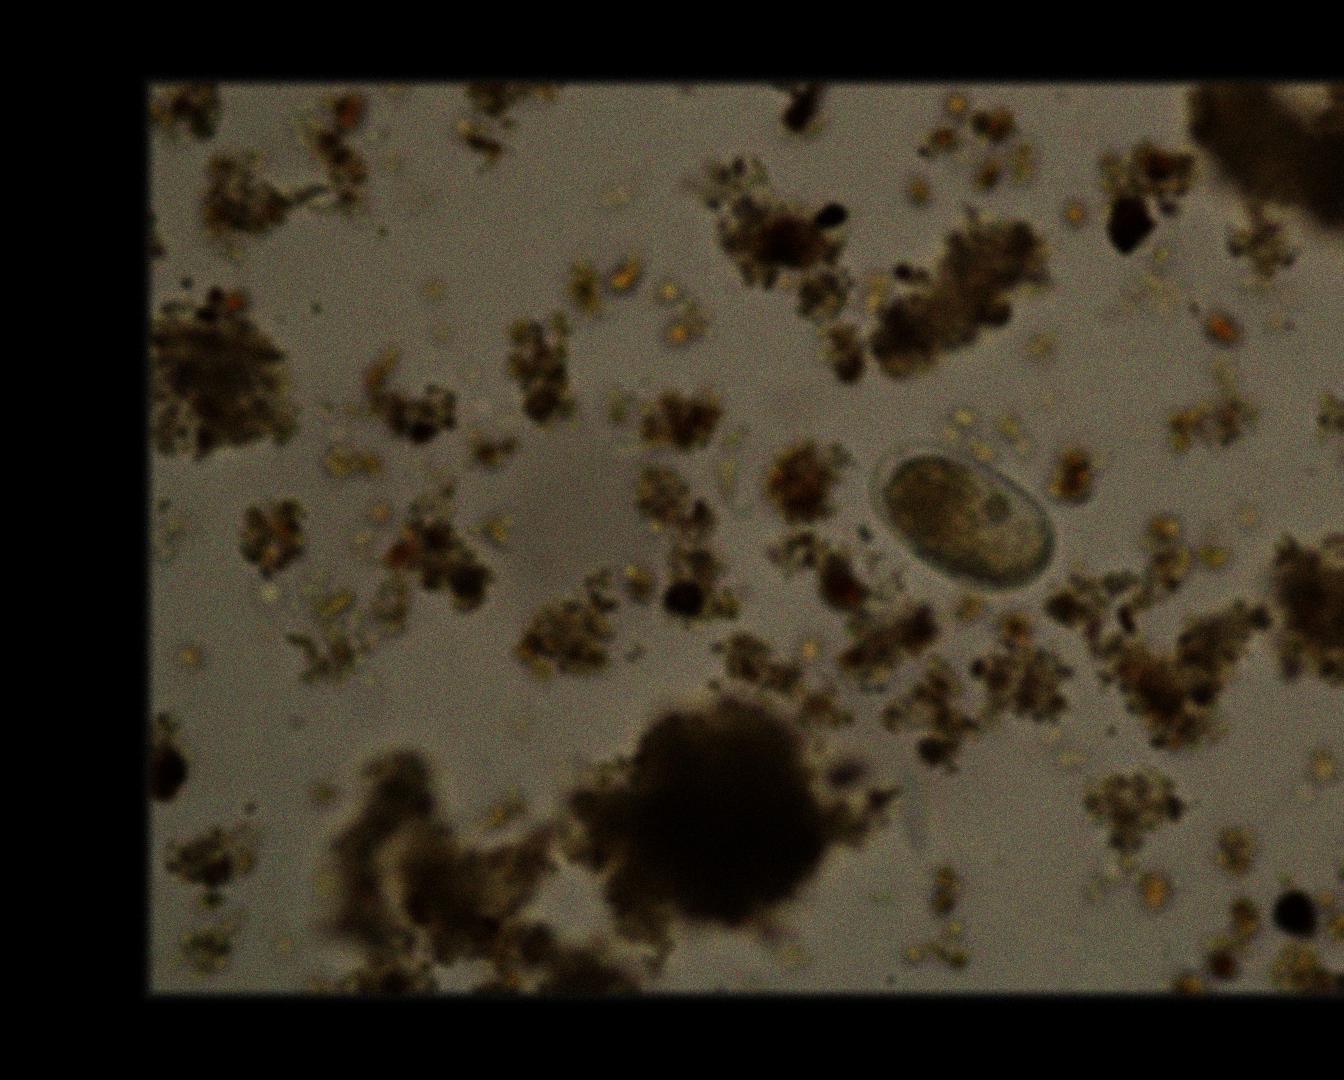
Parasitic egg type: Hookworm egg